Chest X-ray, PA view. Patient: 42 years old, sex F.
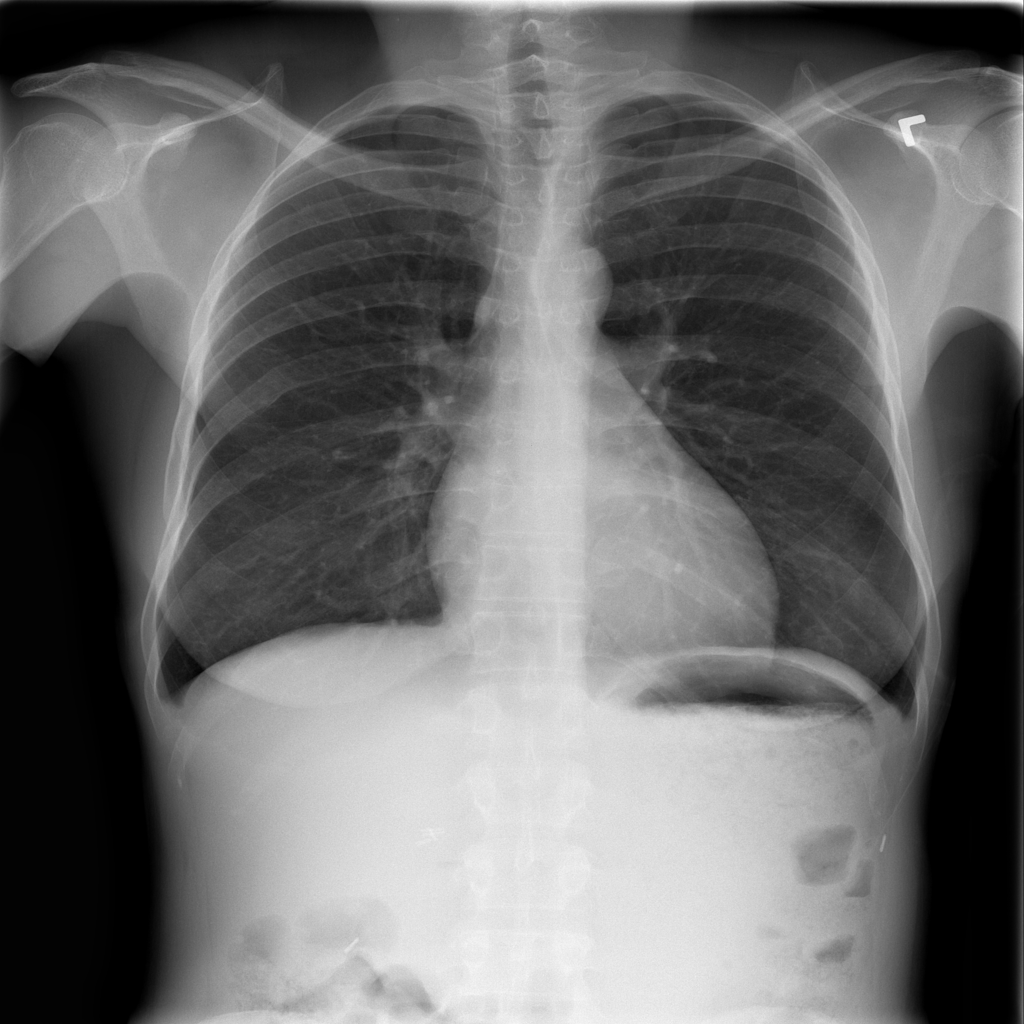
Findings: No Finding